Interaction volume radius: 5 \u00c5
Interaction volume height: 30 \u00c5
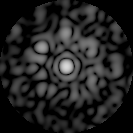
Disorder parameter: 0.709